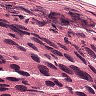
Metastatic tissue present: yes